Field crop: tomato
Growth stage: 1
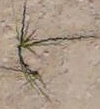
Species: cyperus